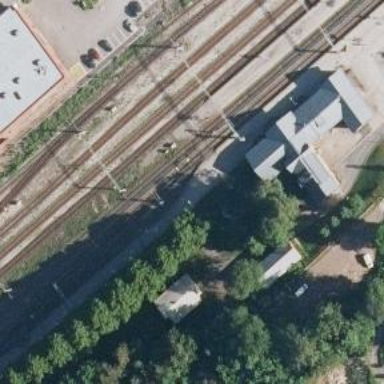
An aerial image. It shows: Railway with continuous electrified contact lines.